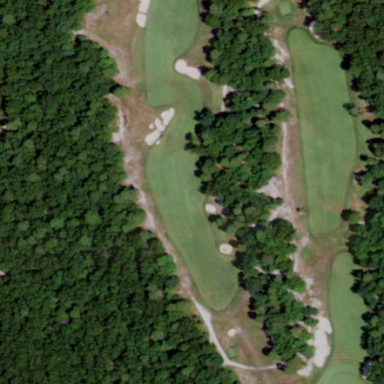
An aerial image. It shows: Grassy area designated as golf fairway.